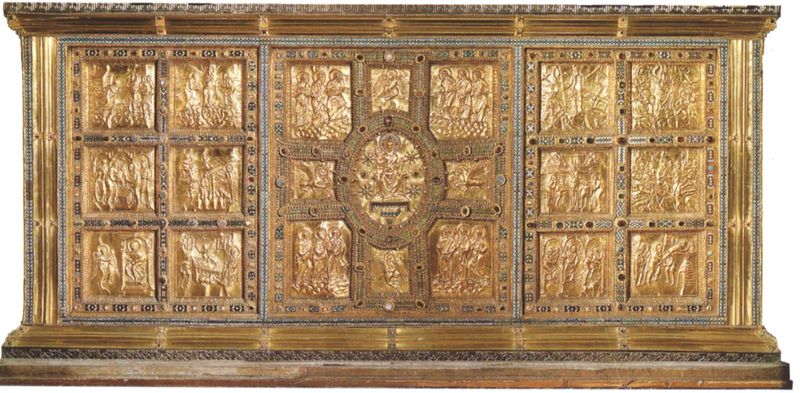
Titel: Goldaltar von Mailand, sog. Pala d’oro
Künstler: Volvinus
Standort: Mailand, S. Ambrogio (EU - I)
Schlagwörter: mann, blumen, holz, rahmen, sockel, kirche, figur, gold, sitzend, edelsteine, frontal, kreis, schrank, leiste, metall, truhe, deckel, kreuz, rechteck, kupfer, hässlich, kiste, altar, kasten, heiligenschein, sarg, christus, jesus, christlich, apsis, religiös, chor, heilige, szenen, schrein, ikone, beschläge, ablage, verziehrung, edelmetall, heiligenscheine, antependium, verkündung, thronend, reliquiar, goldschmiedearbeit, bildfelder, buddha, heige, reliquia, szück, dreiteilige kommode, kupferbeschläge